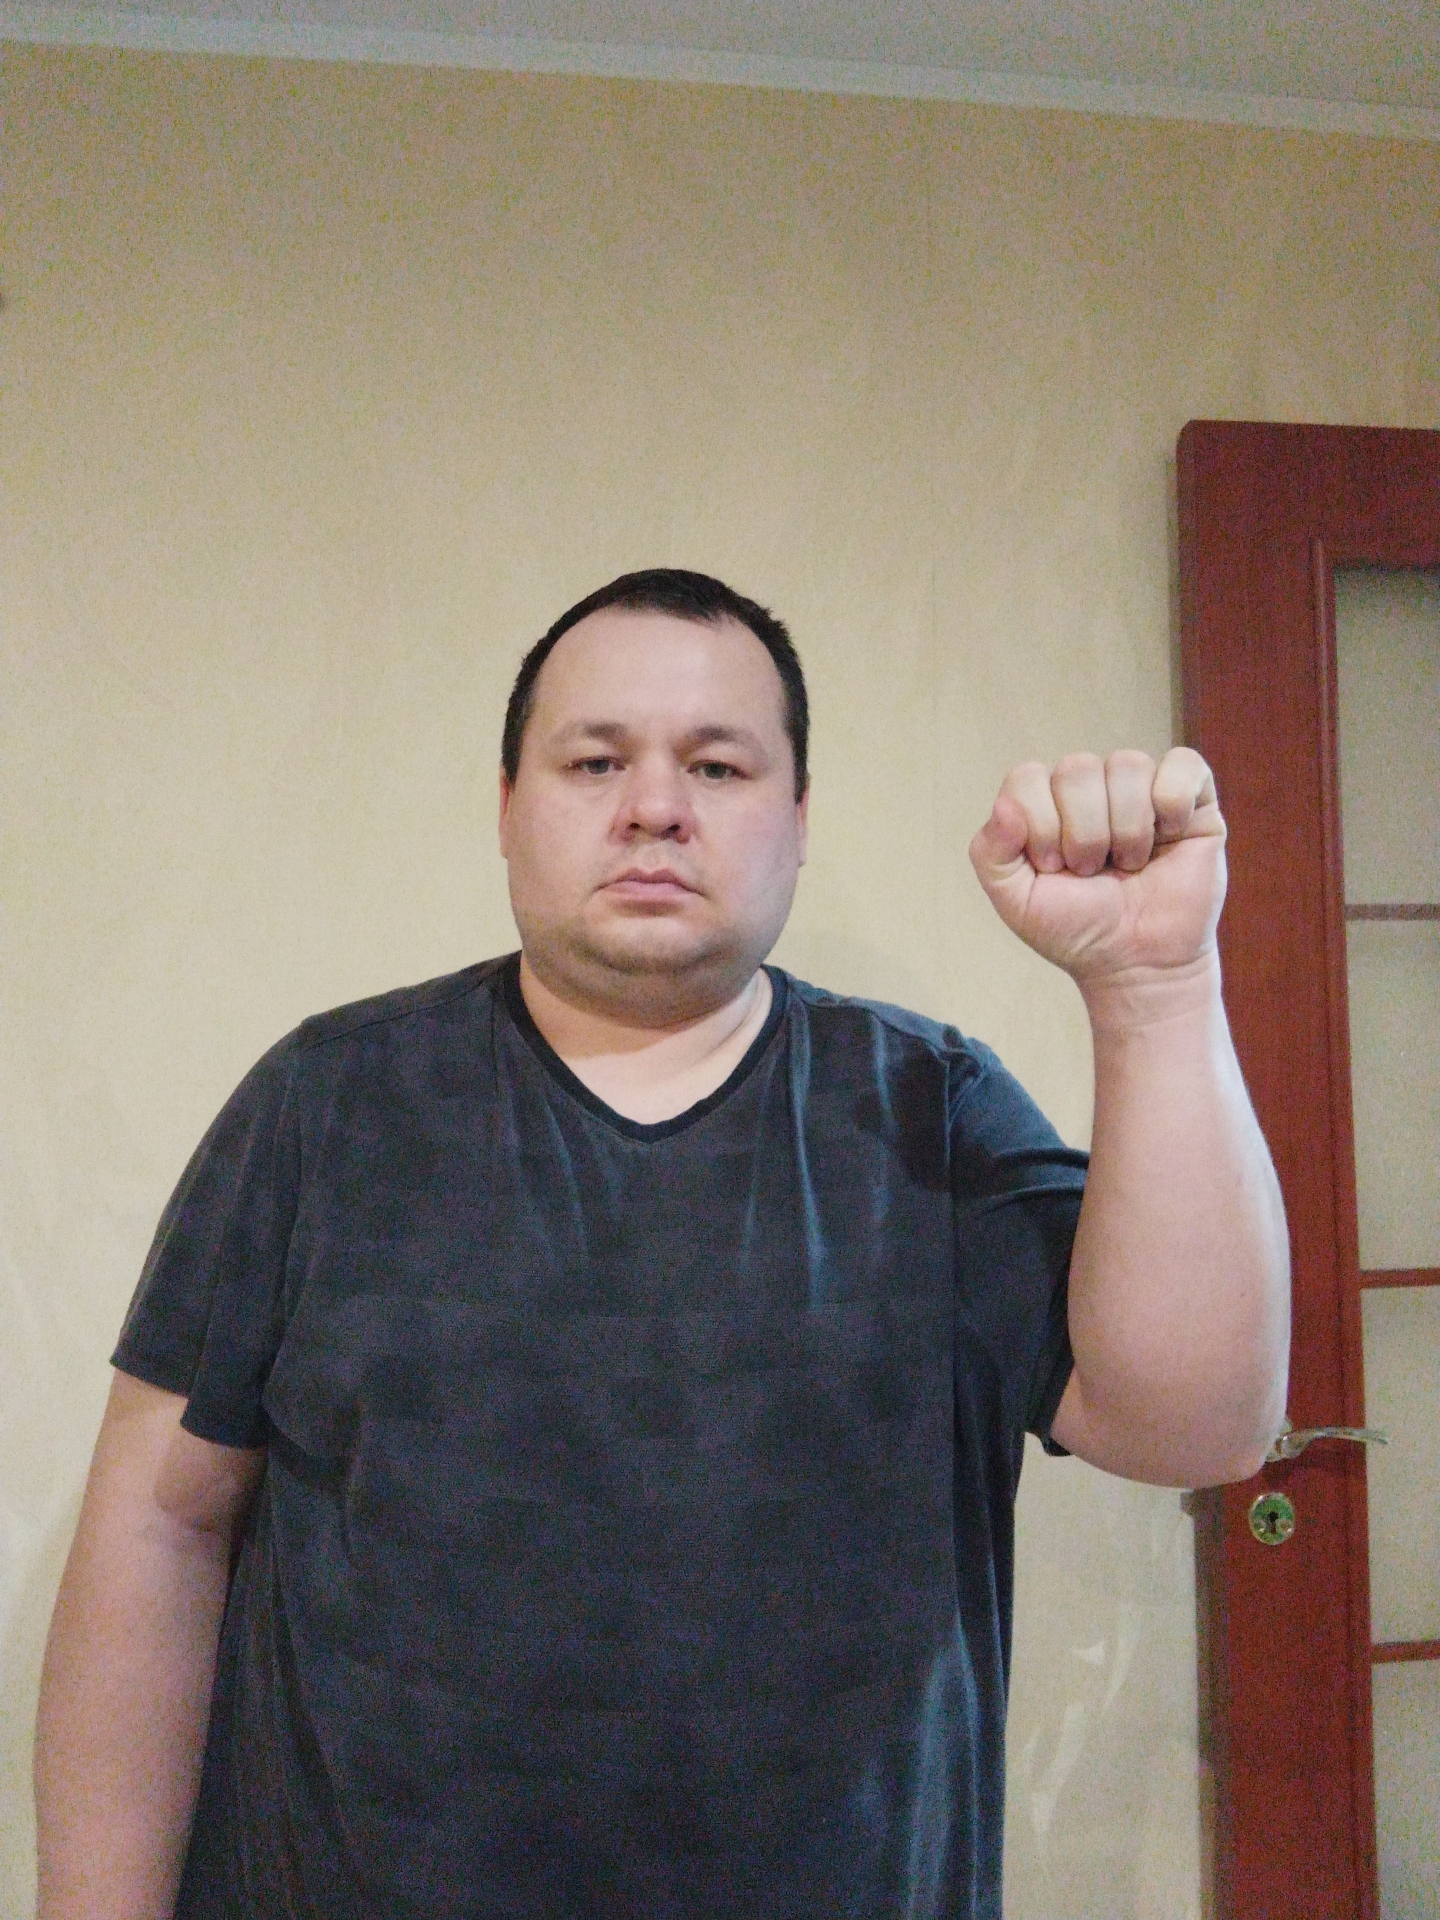
Label: noise